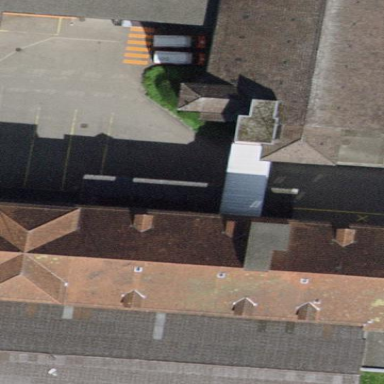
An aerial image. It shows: Building with tiled roof.